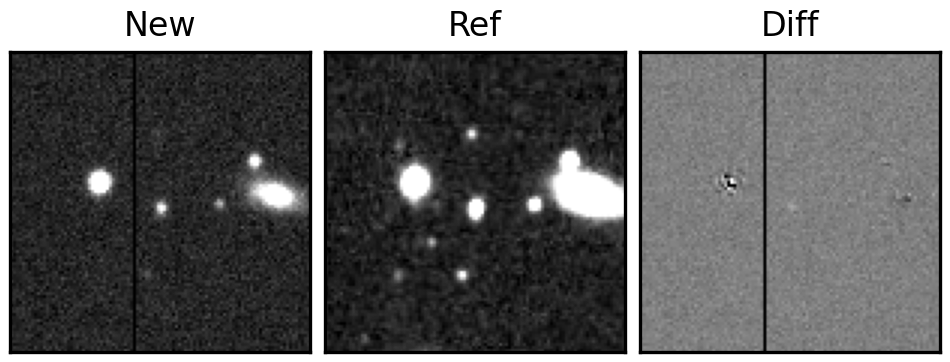
Label: real